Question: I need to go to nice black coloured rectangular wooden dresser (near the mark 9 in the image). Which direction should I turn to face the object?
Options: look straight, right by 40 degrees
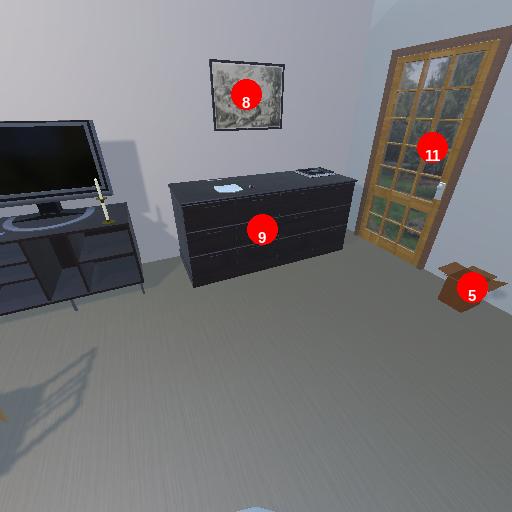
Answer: look straight